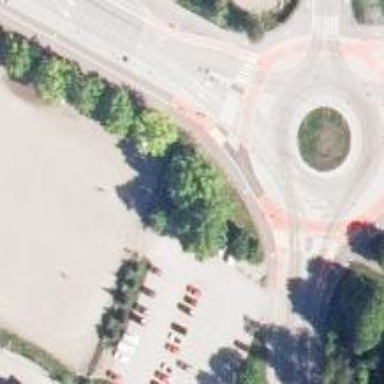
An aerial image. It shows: Roundabout at the intersection of cycleway.